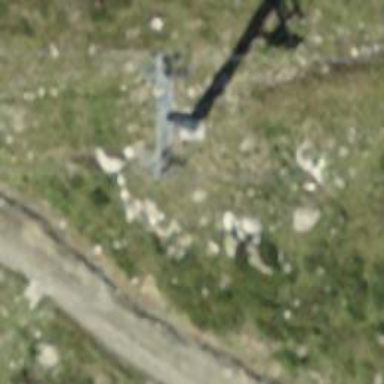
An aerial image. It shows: Pylon for aerialway.